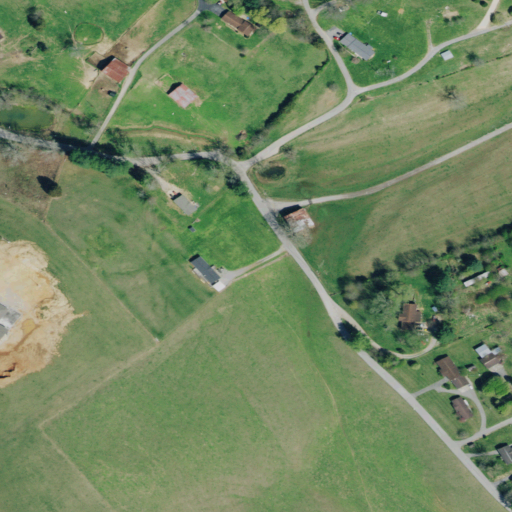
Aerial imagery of valley in Tennessee named Stansbury Hollow containing pasture, open development, grassland, low intensity development, medium intensity development, and deciduous forest